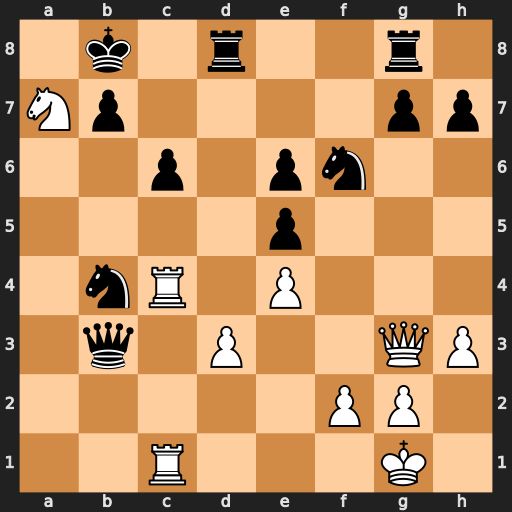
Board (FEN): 1k1r2r1/Np4pp/2p1pn2/4p3/1nR1P3/1q1P2QP/5PP1/2R3K1
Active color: w
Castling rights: -
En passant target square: -
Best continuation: Qxe5+ Kxa7 Qc5+ b6 Rxb4